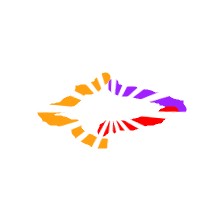
Shape: rhombus